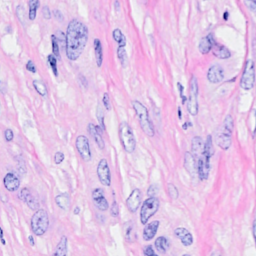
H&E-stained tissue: Breast